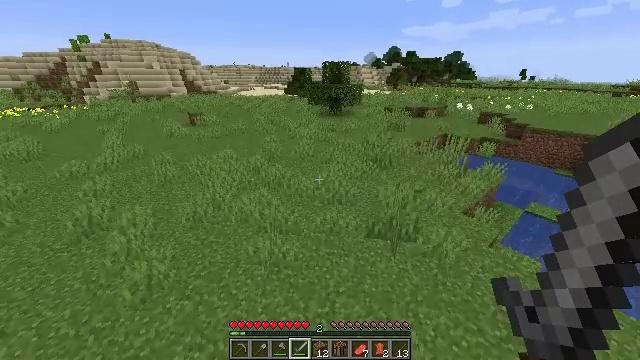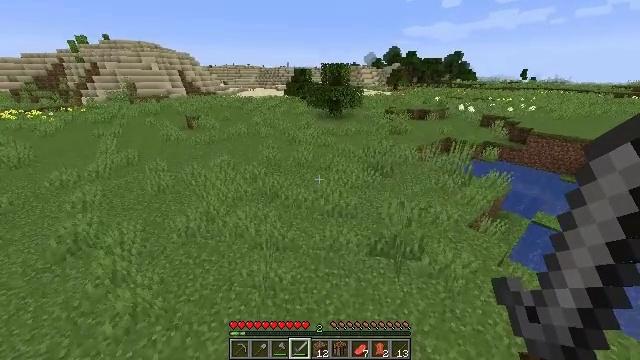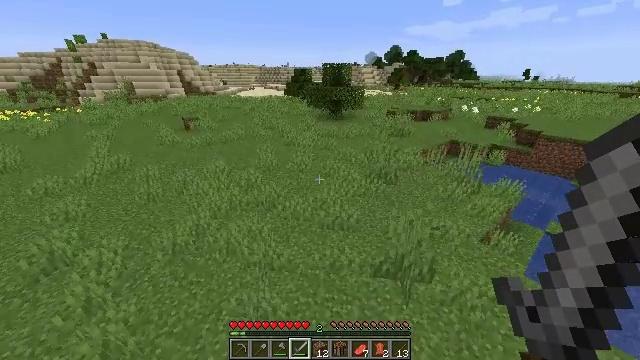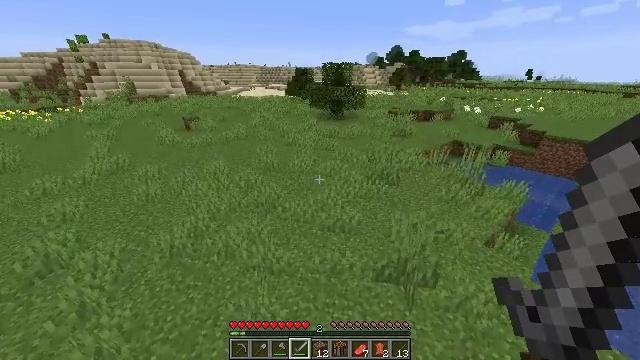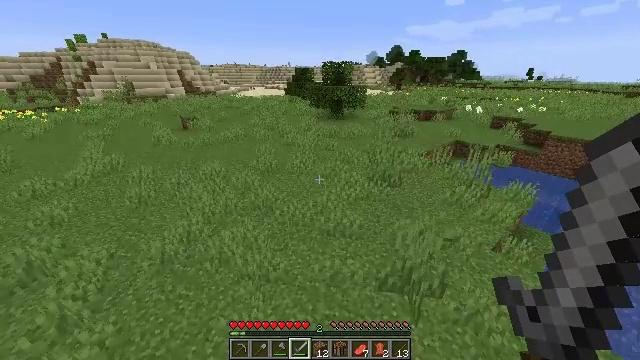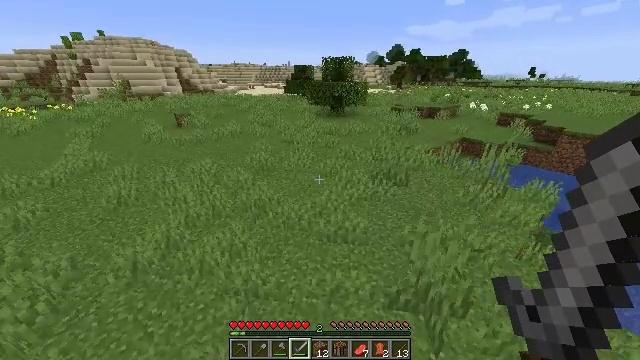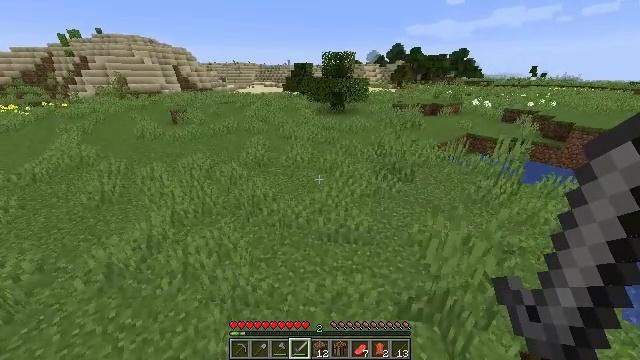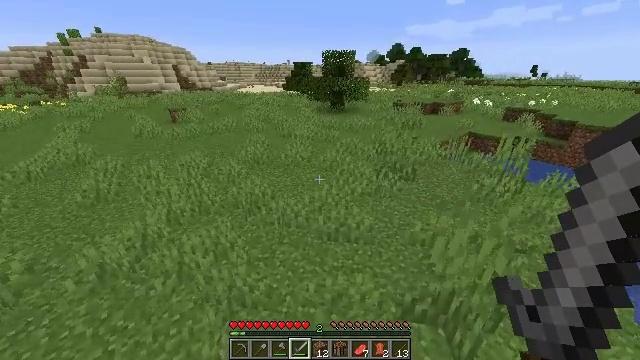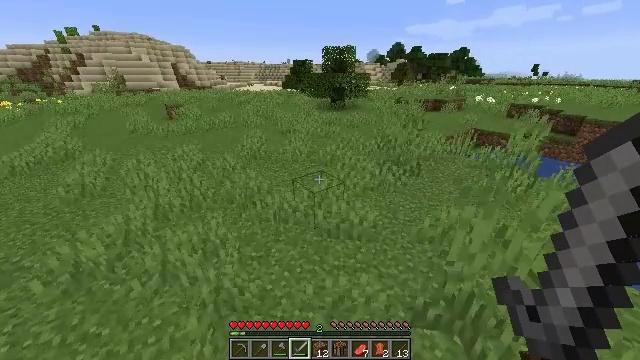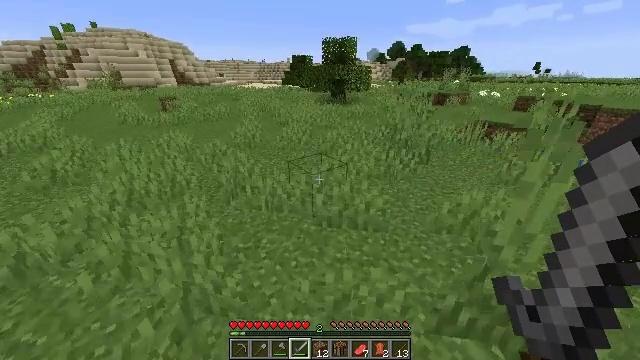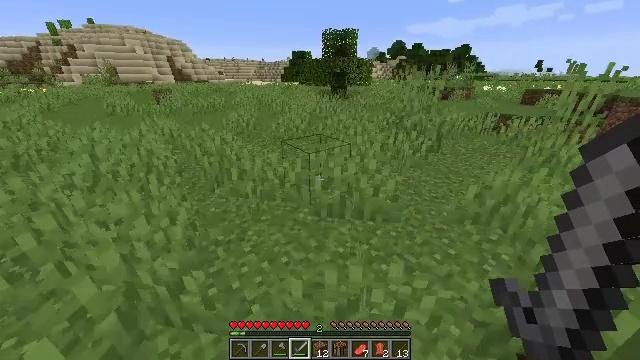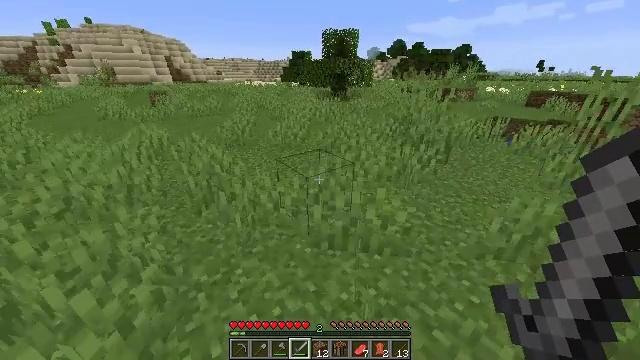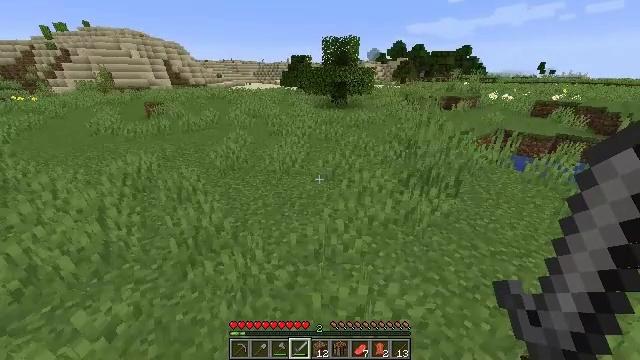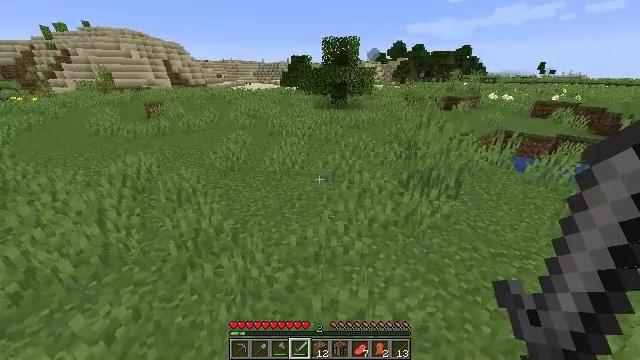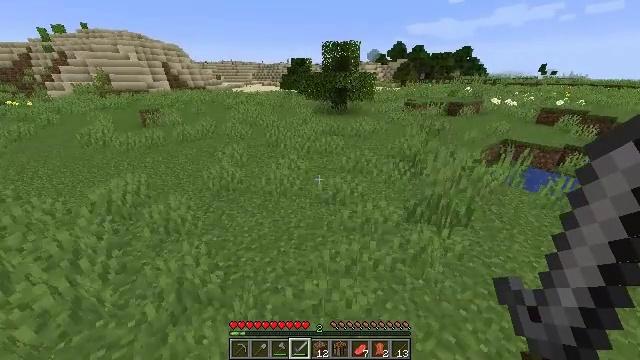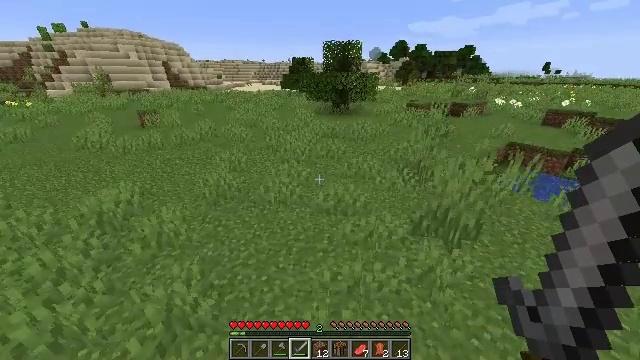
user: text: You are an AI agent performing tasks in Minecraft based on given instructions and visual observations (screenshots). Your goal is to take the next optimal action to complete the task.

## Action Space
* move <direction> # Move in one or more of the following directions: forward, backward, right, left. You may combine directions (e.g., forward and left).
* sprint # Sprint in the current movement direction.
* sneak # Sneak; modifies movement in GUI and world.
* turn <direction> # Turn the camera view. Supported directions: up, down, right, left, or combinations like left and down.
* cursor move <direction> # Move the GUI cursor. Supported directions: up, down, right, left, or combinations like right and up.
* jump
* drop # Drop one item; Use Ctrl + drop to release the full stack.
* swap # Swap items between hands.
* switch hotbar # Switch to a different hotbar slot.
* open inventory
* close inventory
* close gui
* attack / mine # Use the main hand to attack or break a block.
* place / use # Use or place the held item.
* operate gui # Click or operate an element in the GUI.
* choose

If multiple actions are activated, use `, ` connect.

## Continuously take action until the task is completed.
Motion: motion action
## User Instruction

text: Gather oak leaves by attacking.
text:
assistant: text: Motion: move forward, sprint, jump
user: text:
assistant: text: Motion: move forward, sprint, jump
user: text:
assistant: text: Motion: move forward, sprint, jump
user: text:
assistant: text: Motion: move forward, sprint, jump
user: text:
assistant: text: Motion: move forward, sprint, jump
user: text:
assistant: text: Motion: move forward, sprint, jump
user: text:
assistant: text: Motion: move forward, sprint, jump
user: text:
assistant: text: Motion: move forward, sprint, jump
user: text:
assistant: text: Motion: move forward, sprint, jump
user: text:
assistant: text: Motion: move forward, sprint, jump
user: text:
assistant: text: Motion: move forward, sprint, jump
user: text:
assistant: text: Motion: move forward, sprint, jump
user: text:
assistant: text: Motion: move forward, sprint, jump
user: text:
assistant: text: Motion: move forward, sprint, jump
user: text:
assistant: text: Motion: move forward, sprint, jump
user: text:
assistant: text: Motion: move forward, sprint, jump
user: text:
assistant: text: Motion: move forward, sprint, jump
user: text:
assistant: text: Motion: move forward, sprint, jump
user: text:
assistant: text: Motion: move forward, sprint, jump
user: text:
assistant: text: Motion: move forward, sprint, jump
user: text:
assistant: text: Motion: move forward, sprint, jump
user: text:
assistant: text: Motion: move forward, sprint, jump
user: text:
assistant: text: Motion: move forward, sprint, jump
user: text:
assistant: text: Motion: move forward, sprint, turn right, jump
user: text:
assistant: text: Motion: move forward, sprint, turn right, jump
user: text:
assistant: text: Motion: move forward, sprint, jump
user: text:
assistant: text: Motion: move forward, sprint, jump
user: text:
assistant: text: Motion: move forward, sprint, jump
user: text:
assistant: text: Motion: move forward, sprint, jump
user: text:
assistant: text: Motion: move forward, sprint, turn right, jump